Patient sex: M
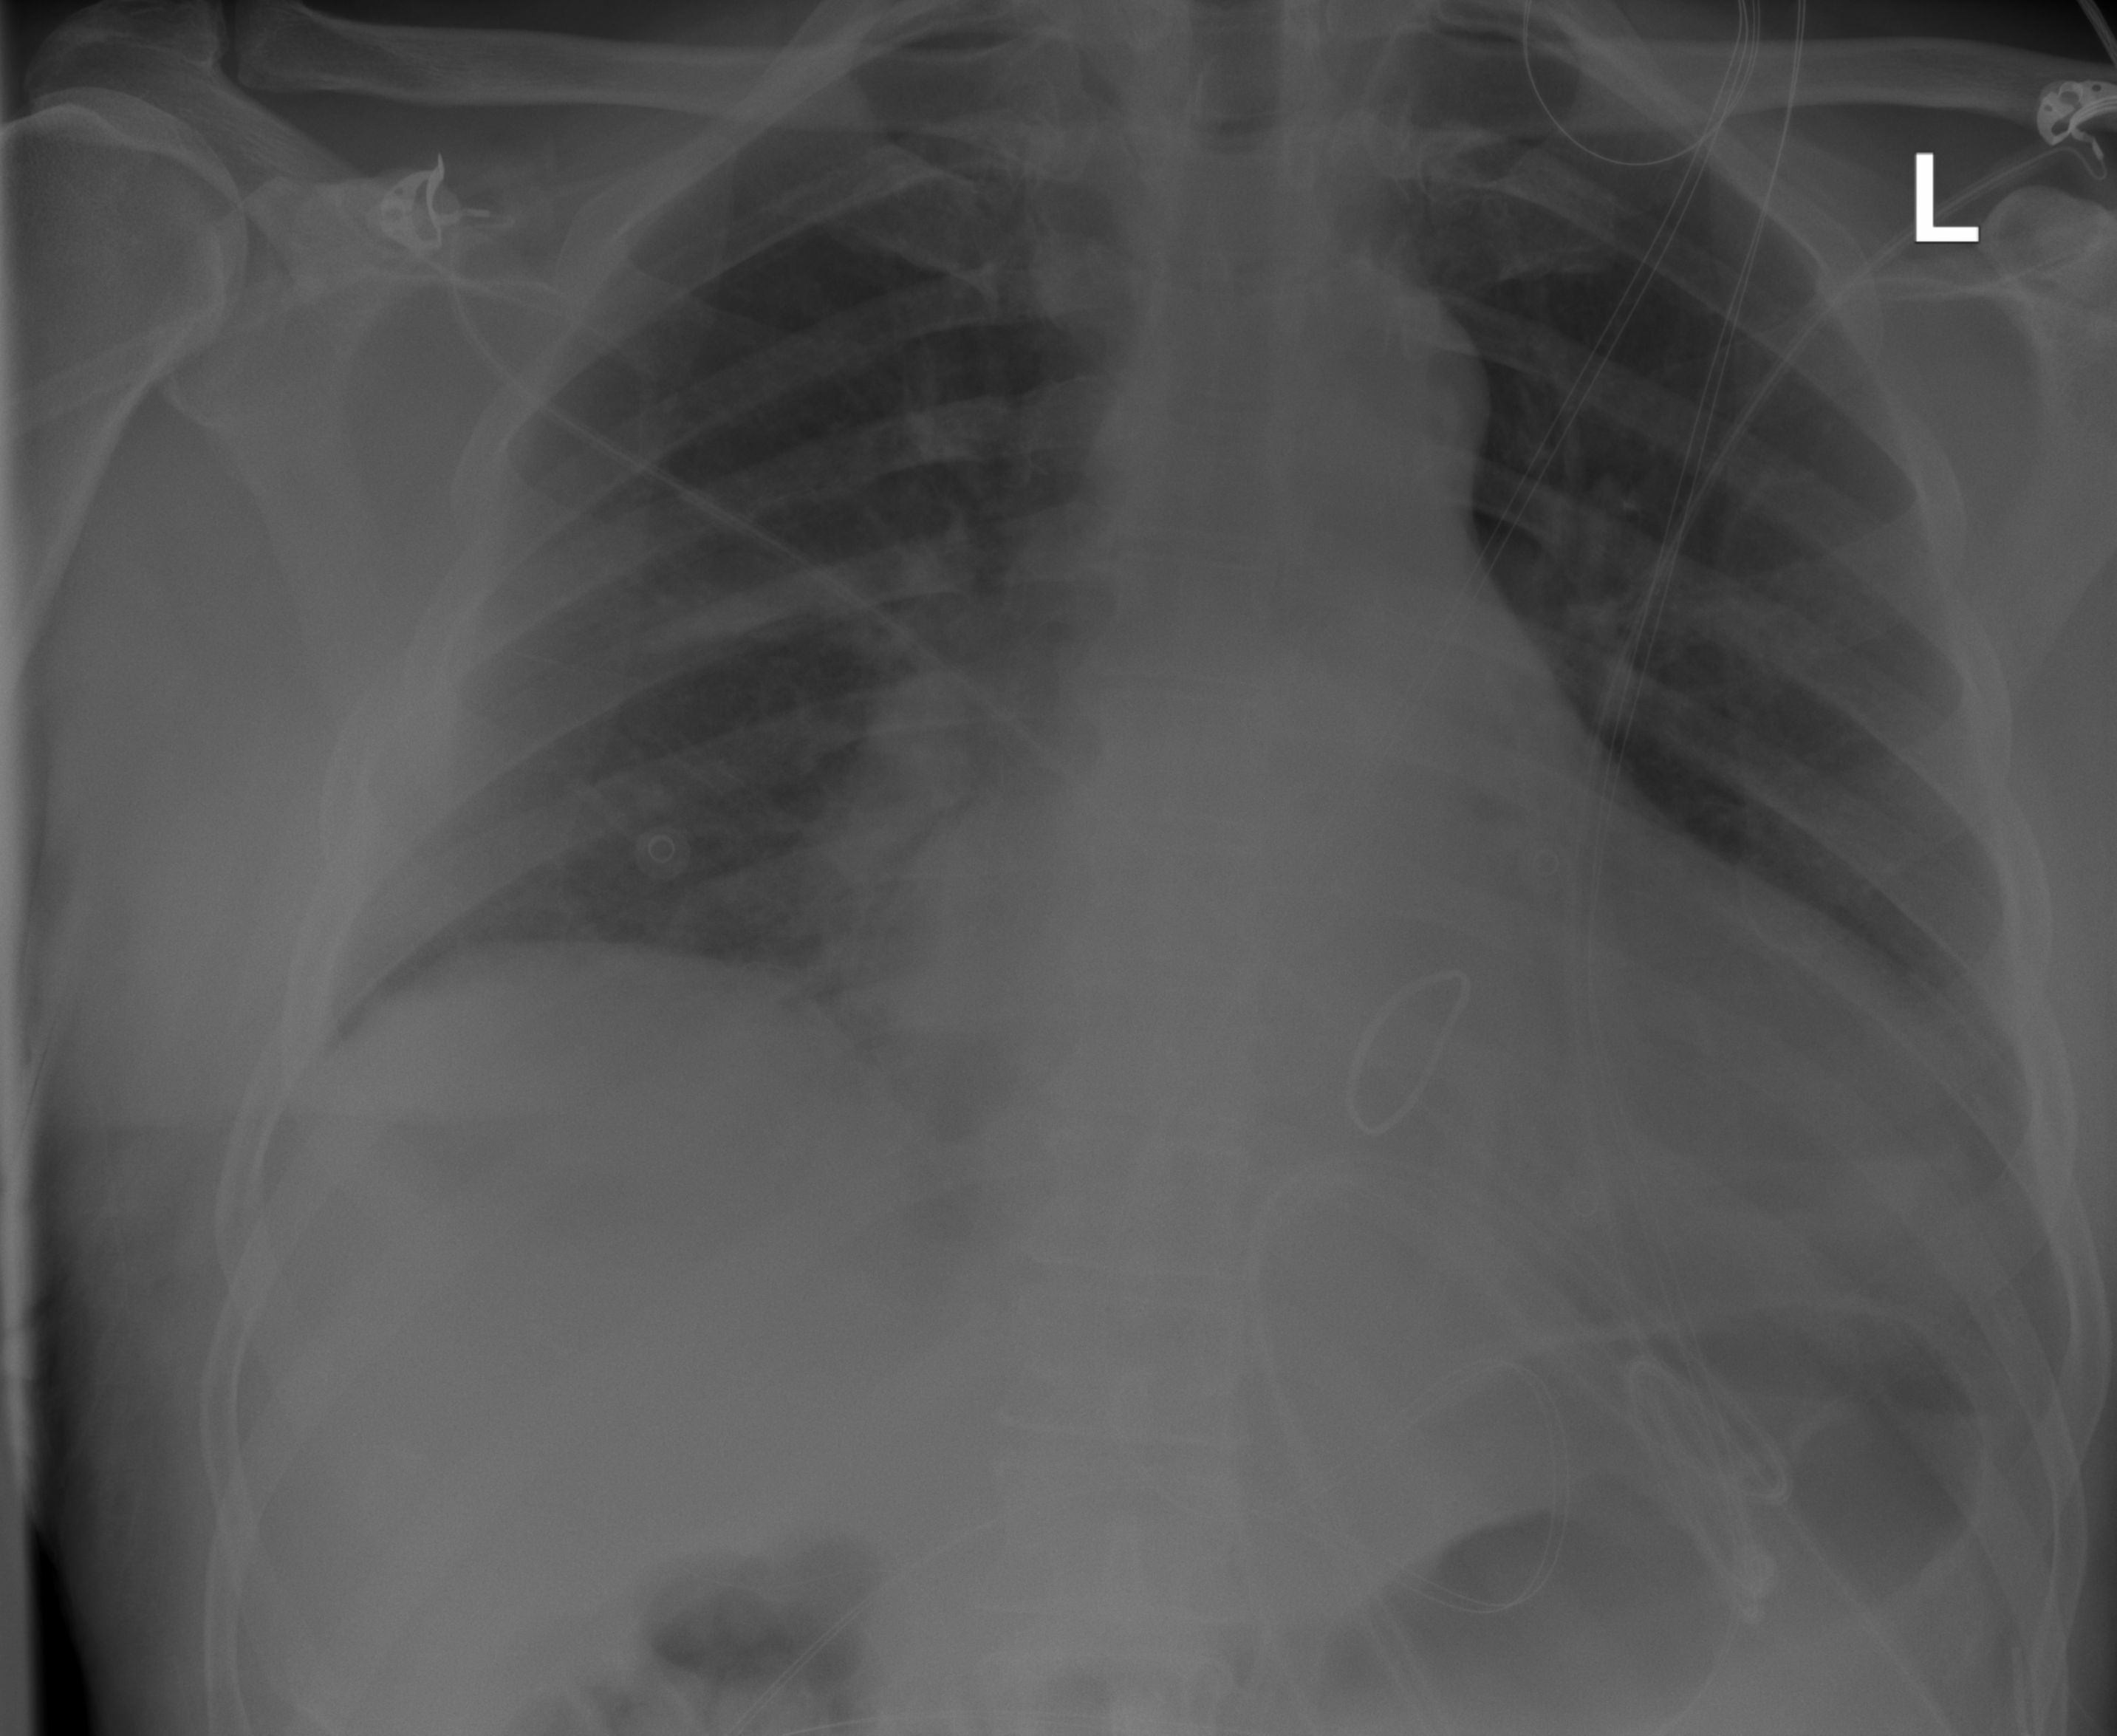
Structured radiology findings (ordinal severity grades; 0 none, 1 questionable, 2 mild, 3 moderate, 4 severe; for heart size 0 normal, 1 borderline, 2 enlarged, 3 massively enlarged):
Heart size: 1
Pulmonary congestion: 0
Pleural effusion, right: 0
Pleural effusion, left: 2
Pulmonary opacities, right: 0
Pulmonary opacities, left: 0
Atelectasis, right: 0
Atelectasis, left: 2